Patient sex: F
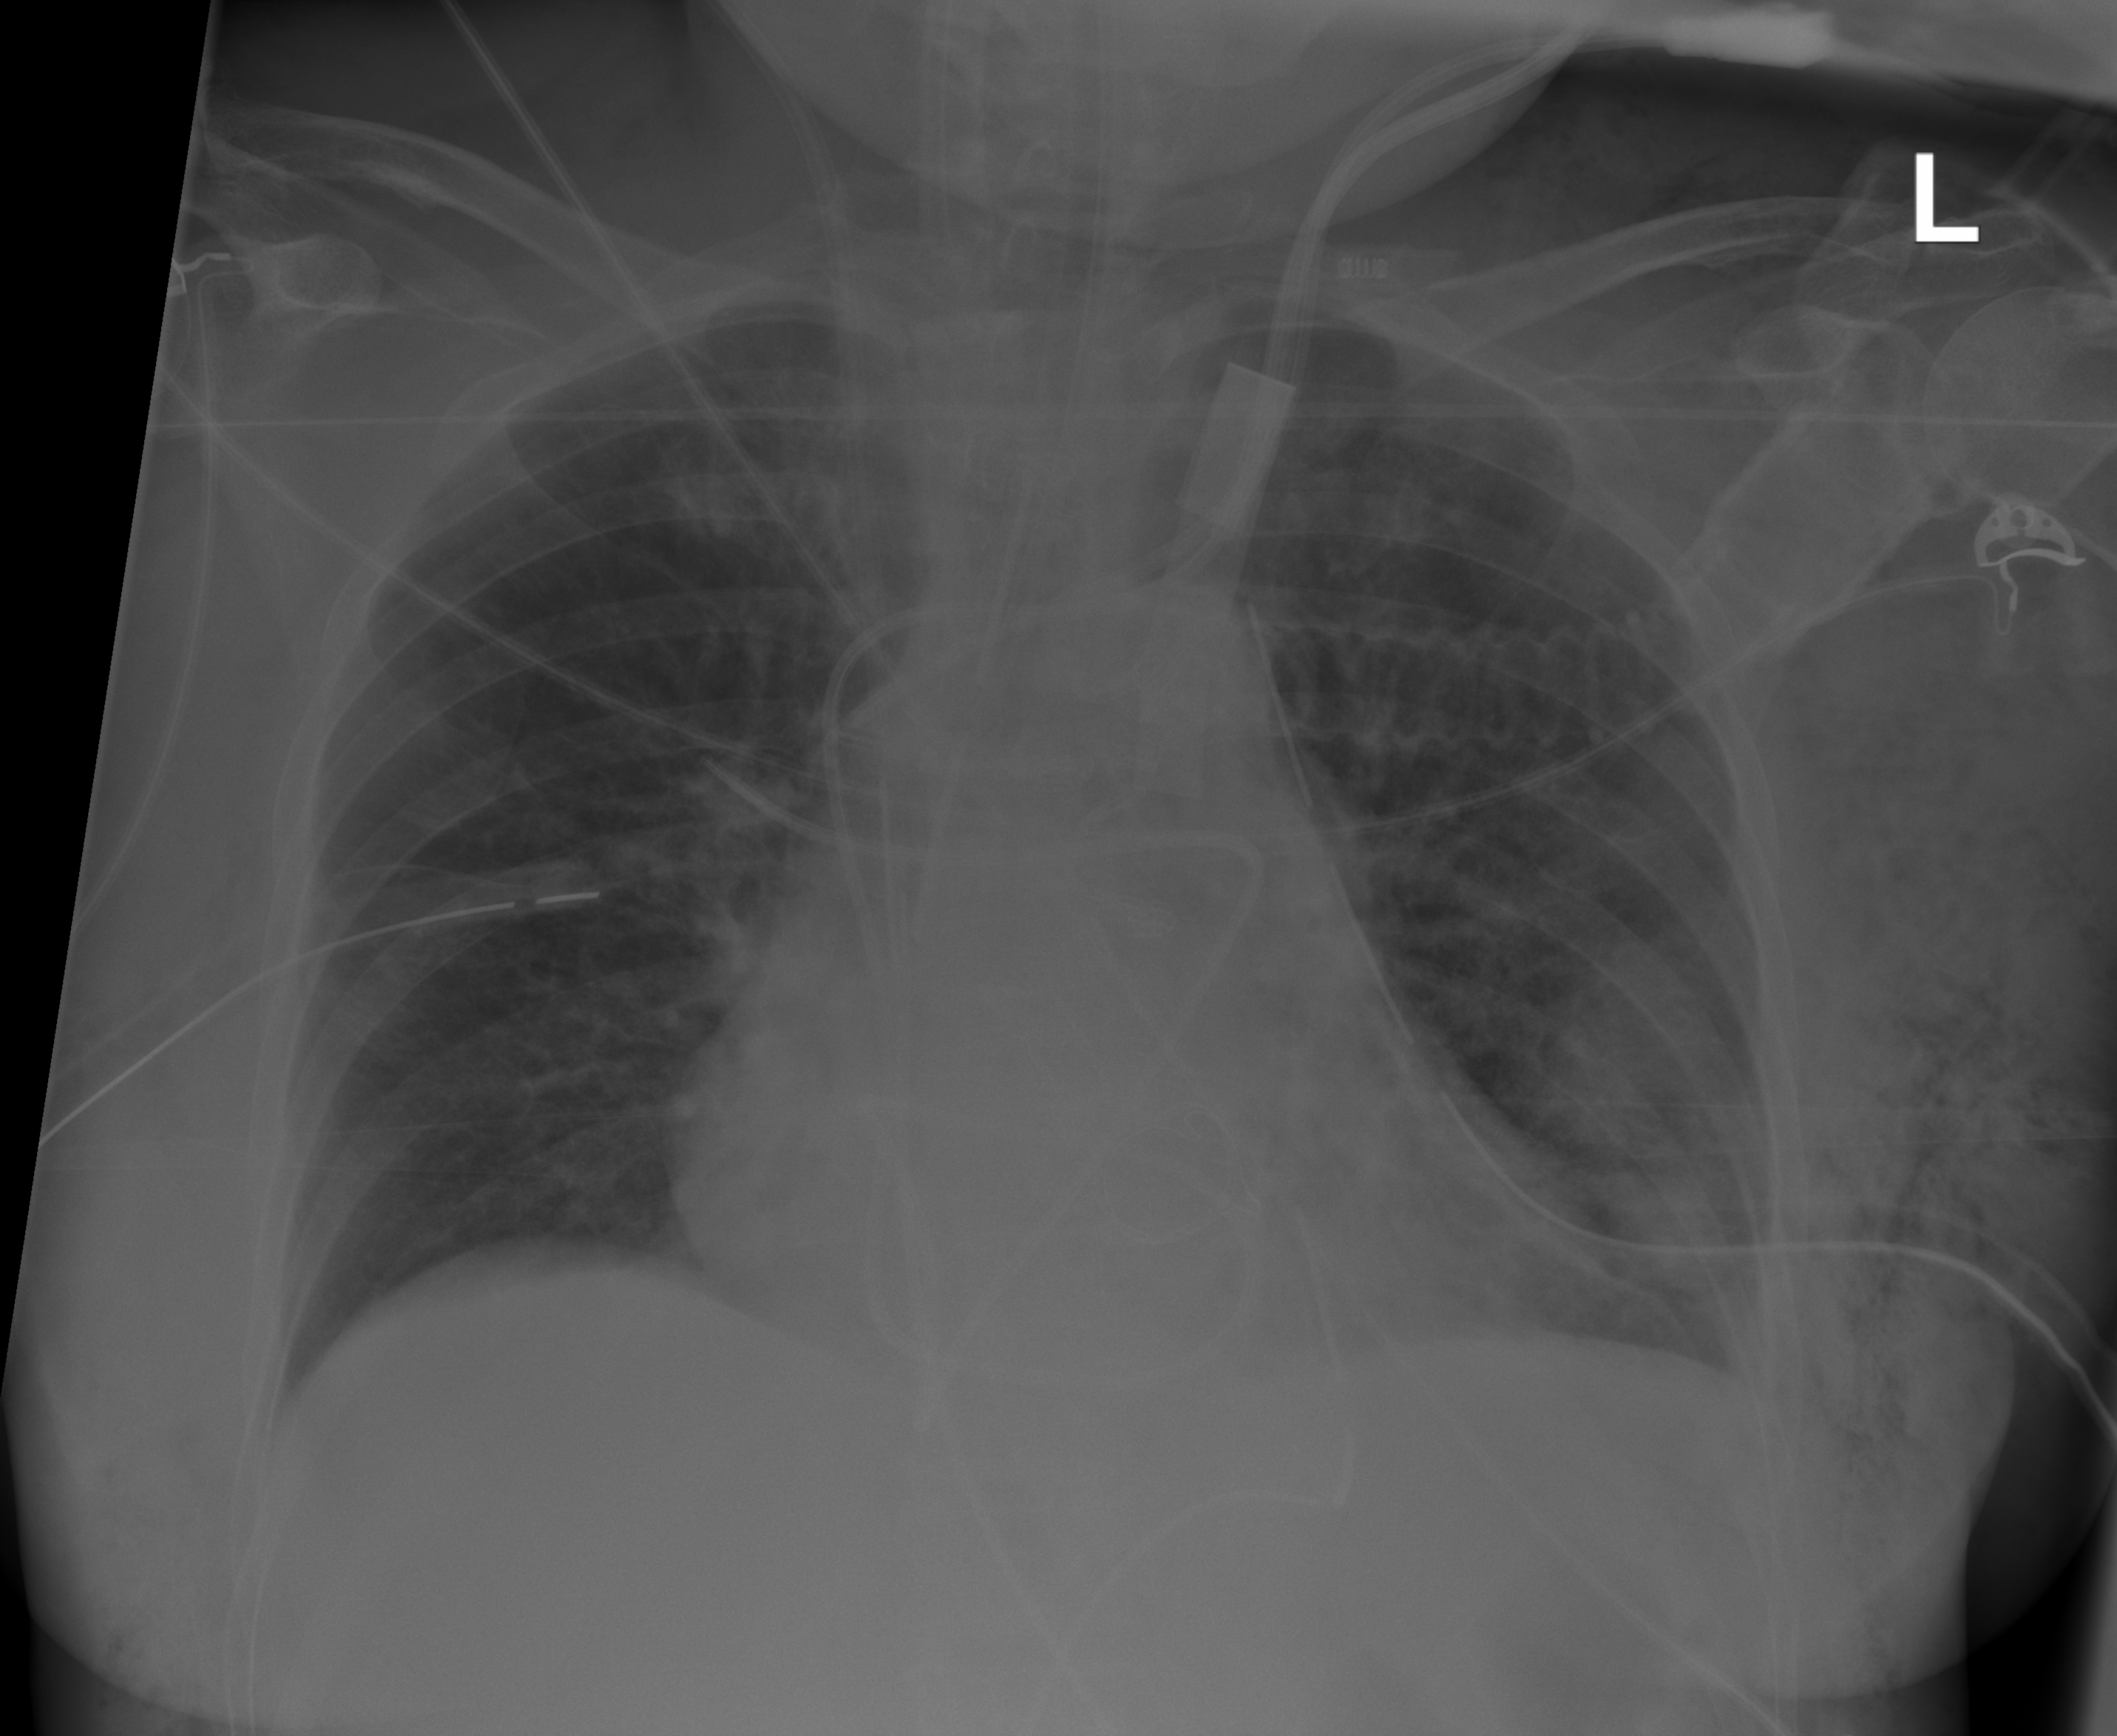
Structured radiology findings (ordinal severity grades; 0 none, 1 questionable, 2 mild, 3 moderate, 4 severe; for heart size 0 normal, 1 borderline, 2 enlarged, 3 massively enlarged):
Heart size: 2
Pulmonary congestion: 2
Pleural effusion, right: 0
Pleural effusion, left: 2
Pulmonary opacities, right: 2
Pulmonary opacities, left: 2
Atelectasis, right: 2
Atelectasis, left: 2